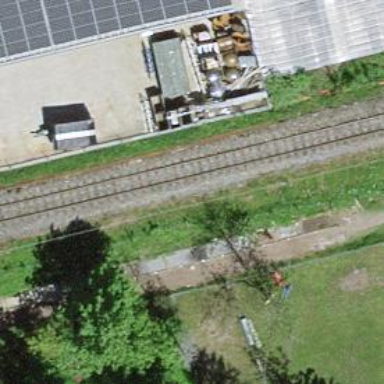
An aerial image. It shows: Narrow gauge railway with electrified contact lines.